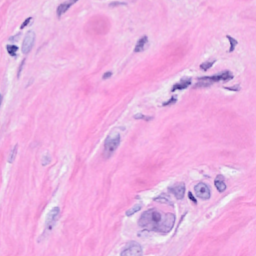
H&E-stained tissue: Breast